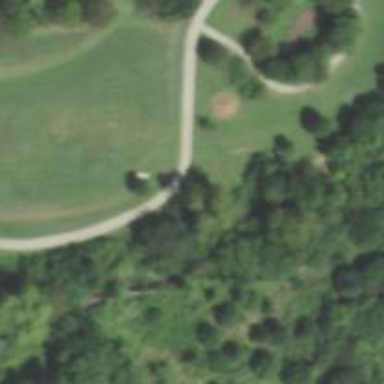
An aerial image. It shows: Disc golf tee area.